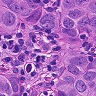
Metastatic tissue present: yes